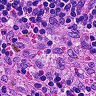
Metastatic tissue present: no